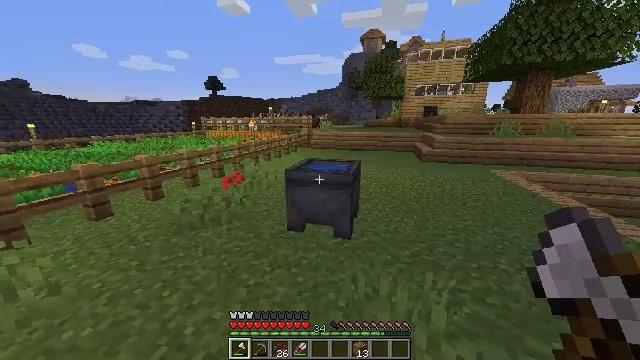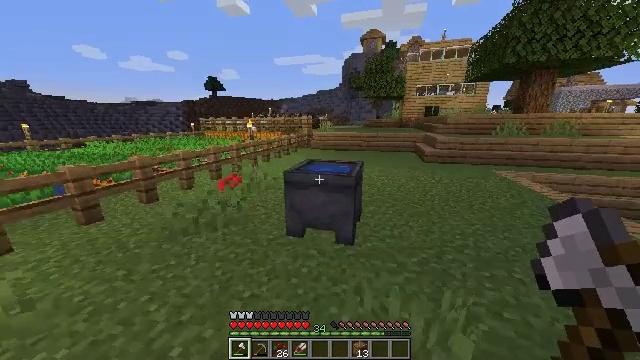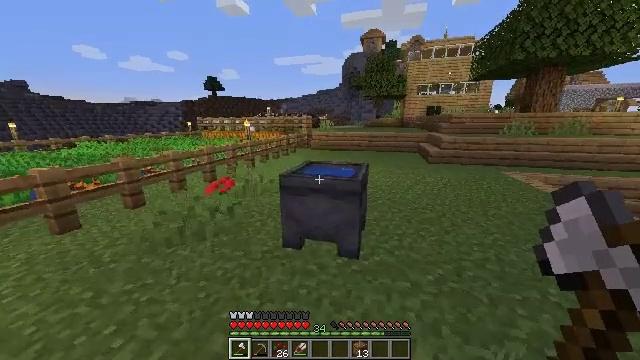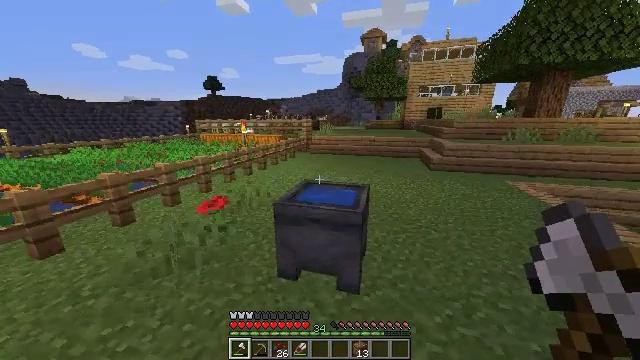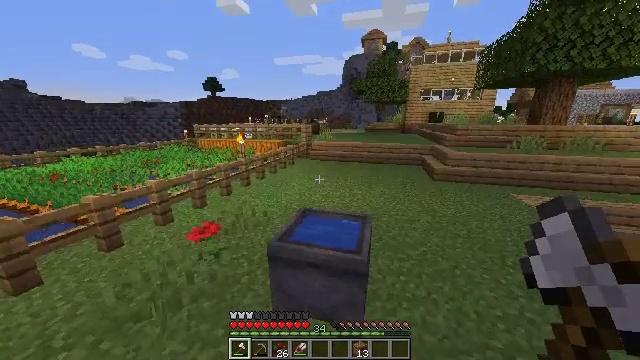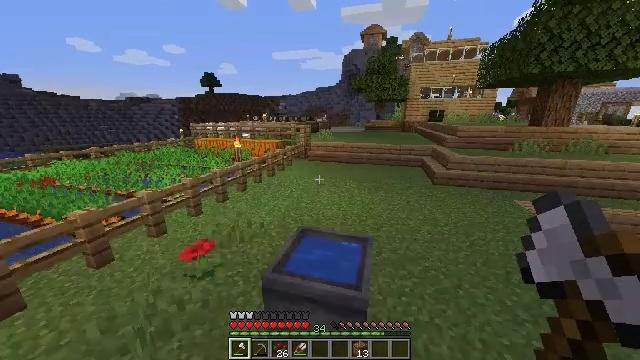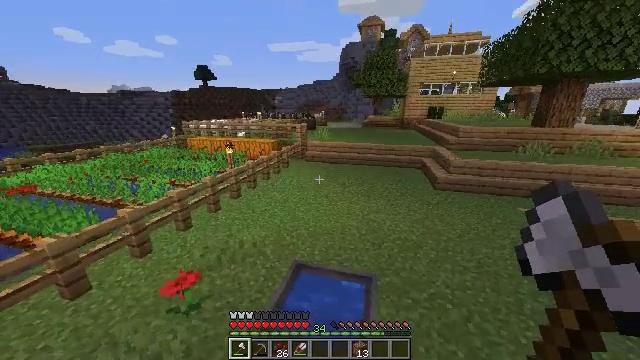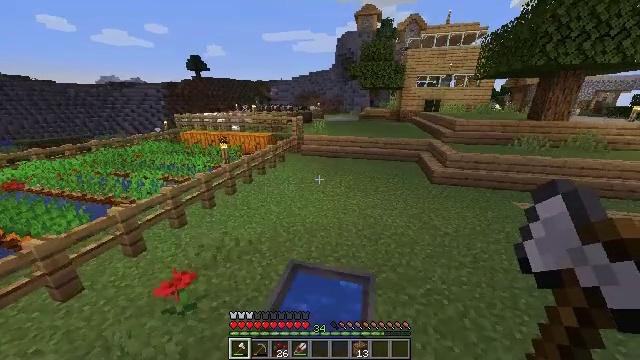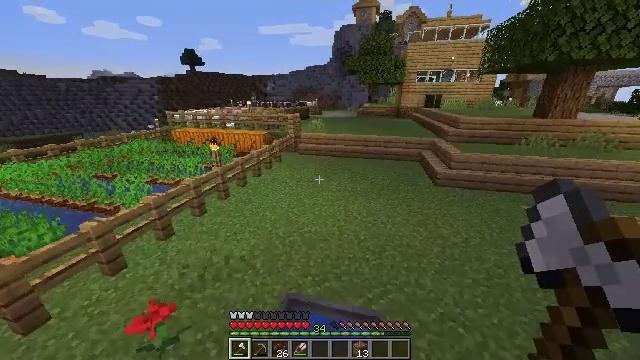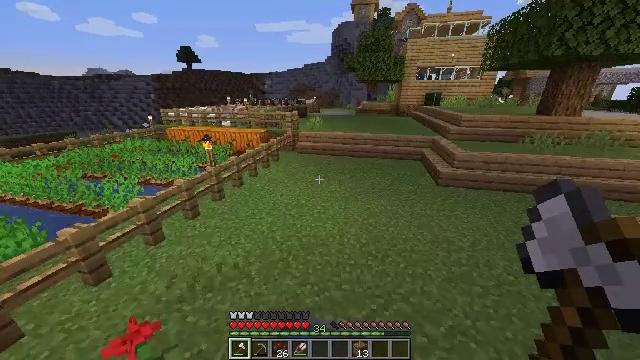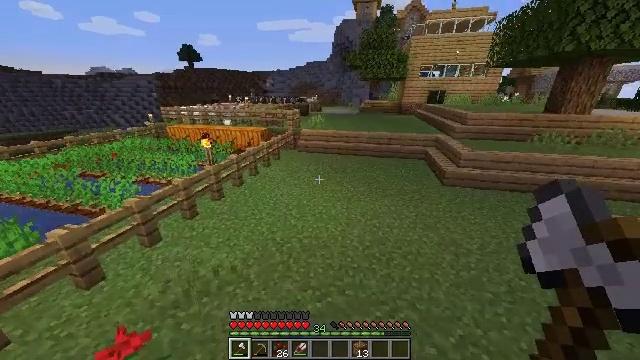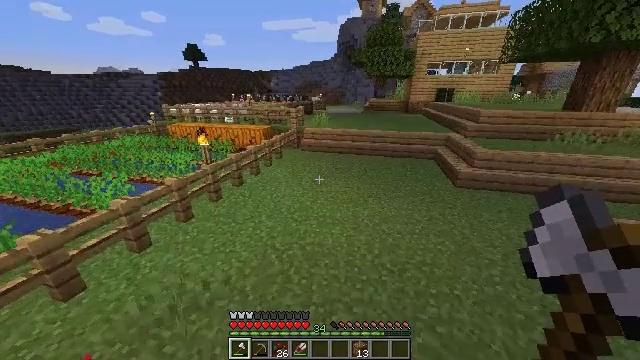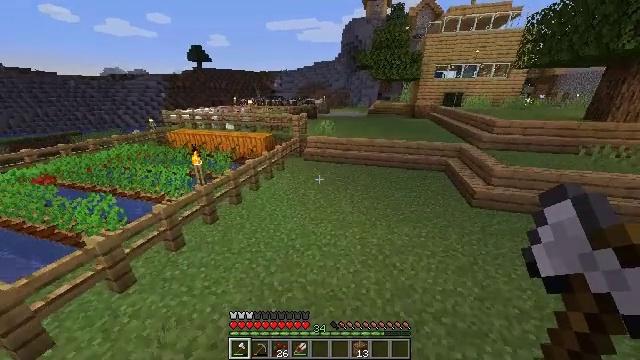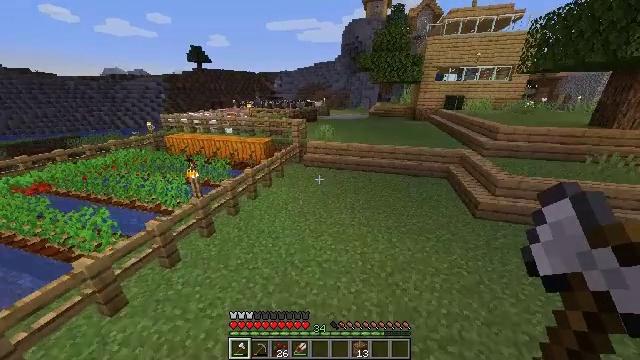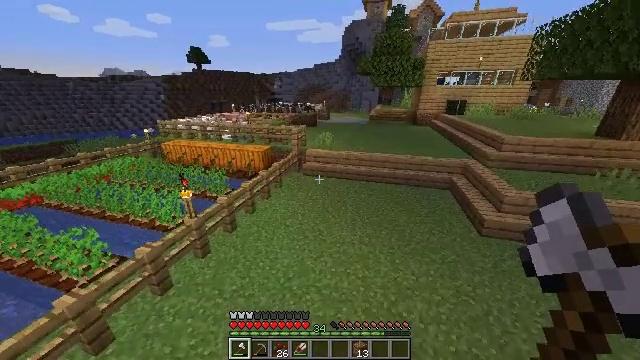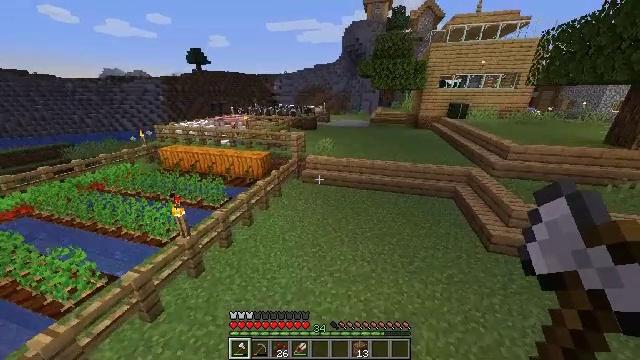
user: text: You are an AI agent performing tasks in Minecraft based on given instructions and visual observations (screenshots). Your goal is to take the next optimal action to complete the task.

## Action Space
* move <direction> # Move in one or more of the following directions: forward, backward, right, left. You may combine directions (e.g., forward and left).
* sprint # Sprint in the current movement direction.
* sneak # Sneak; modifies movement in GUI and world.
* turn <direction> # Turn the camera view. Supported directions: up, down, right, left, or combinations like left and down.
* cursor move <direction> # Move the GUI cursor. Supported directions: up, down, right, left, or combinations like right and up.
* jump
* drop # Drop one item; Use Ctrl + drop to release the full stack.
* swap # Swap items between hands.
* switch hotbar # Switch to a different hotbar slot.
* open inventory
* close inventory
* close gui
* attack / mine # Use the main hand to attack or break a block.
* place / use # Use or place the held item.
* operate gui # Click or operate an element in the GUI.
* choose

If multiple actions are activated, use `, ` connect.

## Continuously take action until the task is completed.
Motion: motion action
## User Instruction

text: Convert materials to black dye.
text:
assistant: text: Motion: move forward
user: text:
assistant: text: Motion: move forward
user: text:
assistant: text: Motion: move forward, jump
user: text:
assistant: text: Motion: move forward, jump
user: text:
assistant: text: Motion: move forward, turn down, jump
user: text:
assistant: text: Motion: move forward, turn down, jump
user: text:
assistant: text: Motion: move forward, turn right and down
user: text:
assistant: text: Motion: move forward, turn down
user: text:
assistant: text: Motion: move forward
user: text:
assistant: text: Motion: move forward
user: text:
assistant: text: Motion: move forward, turn left
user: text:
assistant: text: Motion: move forward, jump
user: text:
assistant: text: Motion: move forward, jump
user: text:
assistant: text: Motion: move forward, jump
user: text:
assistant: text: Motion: move forward
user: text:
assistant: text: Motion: move forward
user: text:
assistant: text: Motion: move forward
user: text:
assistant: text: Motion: move forward
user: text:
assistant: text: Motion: move forward
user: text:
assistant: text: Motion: move forward
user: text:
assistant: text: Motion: move forward, turn right
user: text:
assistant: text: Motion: move forward, turn right and up
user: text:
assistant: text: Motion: move forward, turn right and up
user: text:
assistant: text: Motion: move forward, turn right and up
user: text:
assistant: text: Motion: move forward, jump
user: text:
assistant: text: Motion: move forward, turn left, jump
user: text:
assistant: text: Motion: move forward, turn left, jump
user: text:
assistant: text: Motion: move forward, jump
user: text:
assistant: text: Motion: move forward
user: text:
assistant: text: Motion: move forward